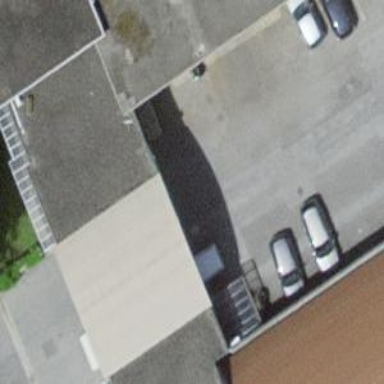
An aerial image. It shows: Driveway that serves as building passage under tunnel.